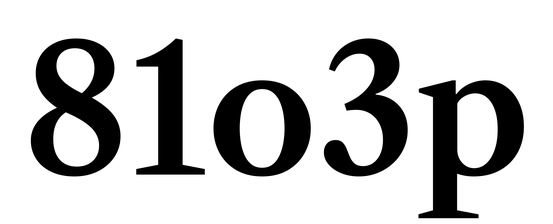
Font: LibreCaslonText_SemiBold